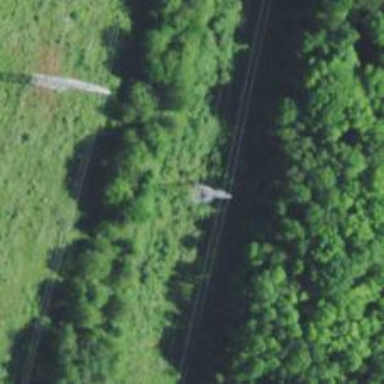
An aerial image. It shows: Lattice structure tower used for power distribution.